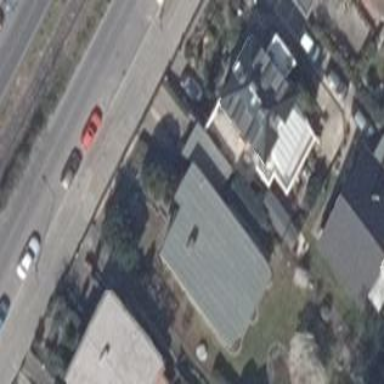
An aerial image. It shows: Detached building with skillion roof shape.